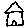
Label: house